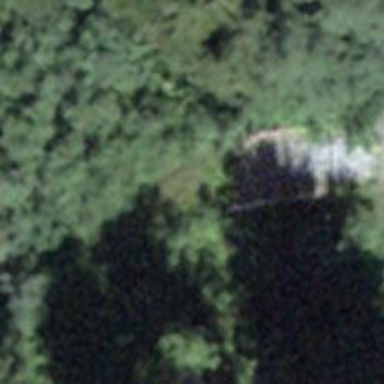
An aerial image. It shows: Track that is on bridge with grade 5 track type.